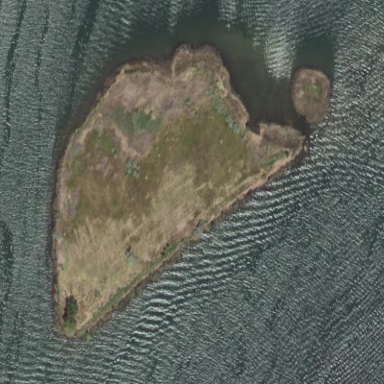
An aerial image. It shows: Islet.